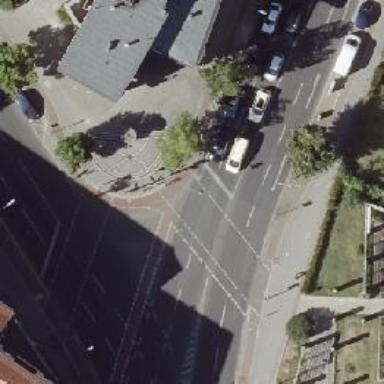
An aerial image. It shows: Road with traffic signals.